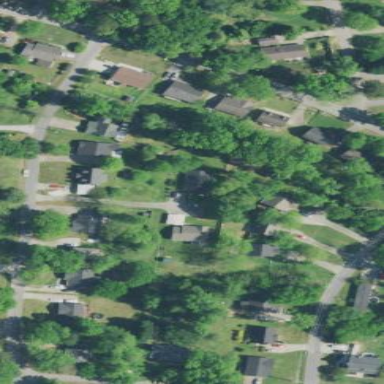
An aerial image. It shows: Residential area within neighborhood.